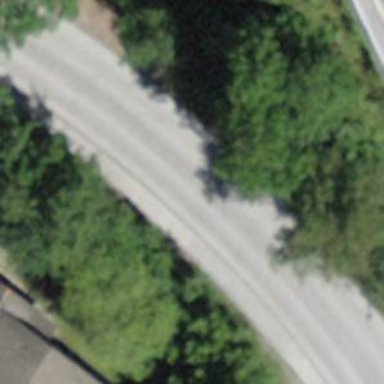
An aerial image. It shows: Tertiary road with asphalt surface.